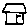
Label: house